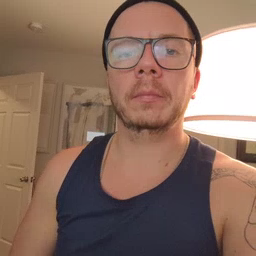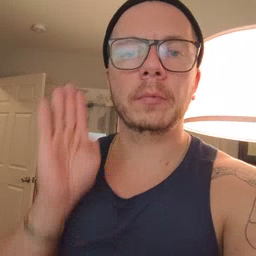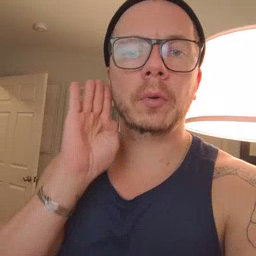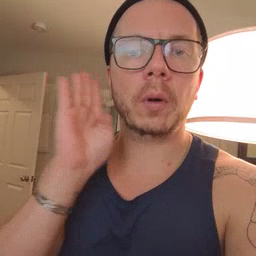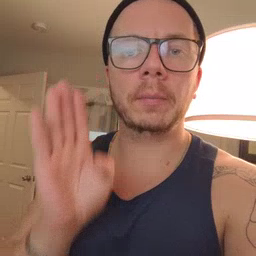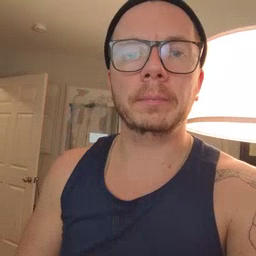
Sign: dog